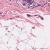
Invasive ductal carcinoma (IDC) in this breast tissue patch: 0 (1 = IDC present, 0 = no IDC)